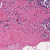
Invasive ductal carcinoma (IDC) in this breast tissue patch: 0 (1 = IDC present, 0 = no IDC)